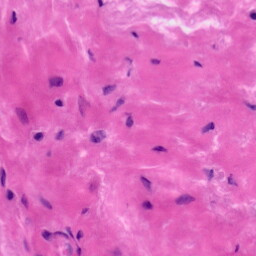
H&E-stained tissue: Tonsil